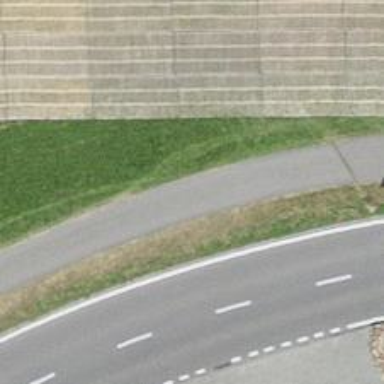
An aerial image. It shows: Well-maintained track road of grade 1.